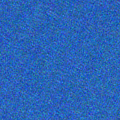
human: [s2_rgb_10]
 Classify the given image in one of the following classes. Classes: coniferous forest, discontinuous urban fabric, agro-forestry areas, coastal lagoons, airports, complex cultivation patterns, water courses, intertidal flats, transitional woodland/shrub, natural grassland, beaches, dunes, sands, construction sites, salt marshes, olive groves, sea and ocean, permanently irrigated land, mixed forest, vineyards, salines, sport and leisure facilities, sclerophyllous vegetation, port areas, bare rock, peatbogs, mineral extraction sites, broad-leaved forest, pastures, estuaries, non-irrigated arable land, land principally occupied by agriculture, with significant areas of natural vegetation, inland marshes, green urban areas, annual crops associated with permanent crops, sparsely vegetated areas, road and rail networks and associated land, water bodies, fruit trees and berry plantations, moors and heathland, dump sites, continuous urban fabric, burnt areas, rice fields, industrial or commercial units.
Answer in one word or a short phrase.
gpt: sea and ocean